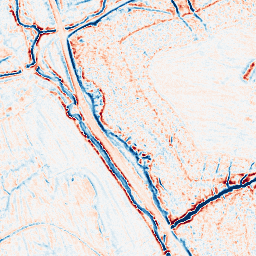
Category: edge_preserving
Decomposition family: bilateral
Decomposition parameters: d: 9
sigma_color: 150
sigma_space: 75
Upsampling method: quintic
Upsampling parameters: scale: 2
Upsampling scale: 2